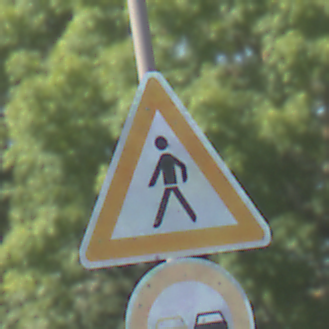
Verkehrszeichen: FussgaengerRechts
Zusatzzeichen unten: Ueberholverbot
Umgebung: Outdoor, Nature
Tageszeit: Midday
Wetter: Clear
Licht: Natural
Jahreszeit: NotSpecified
Kontrast: HighContrast